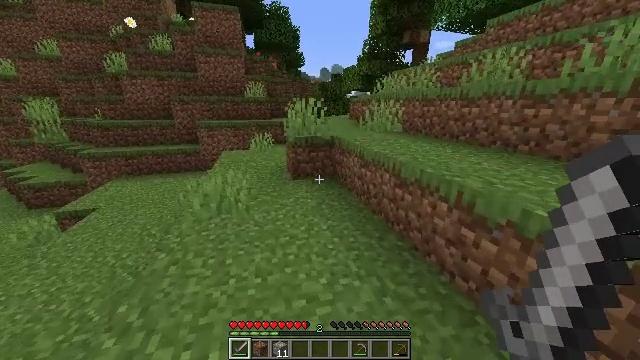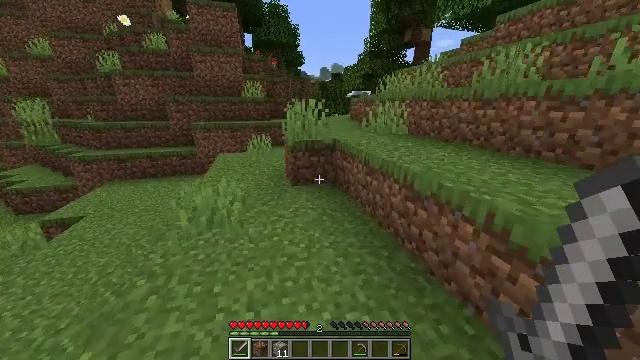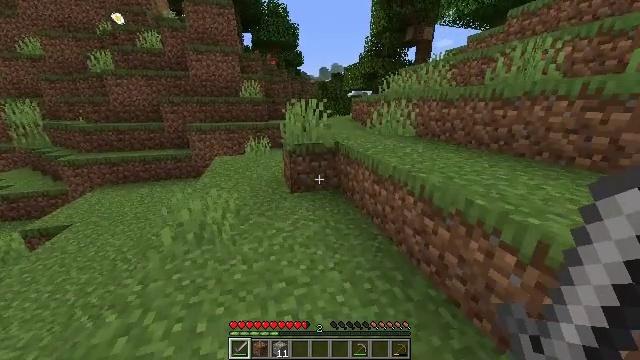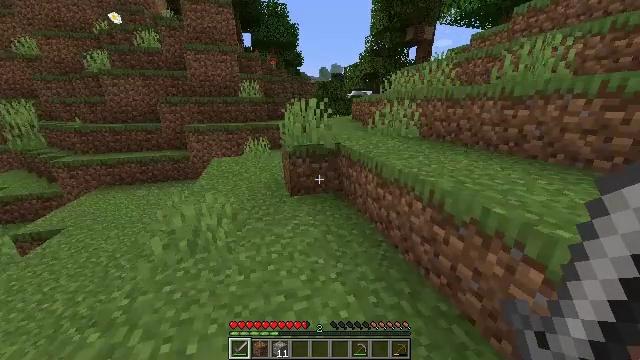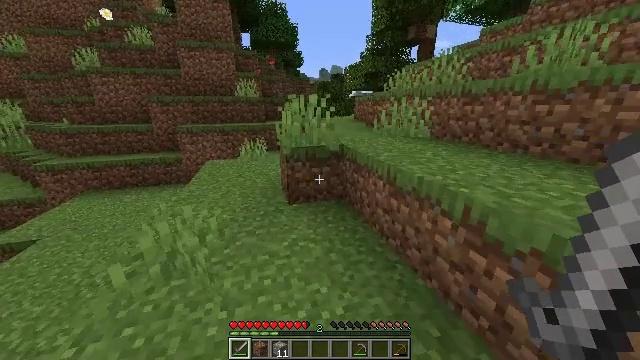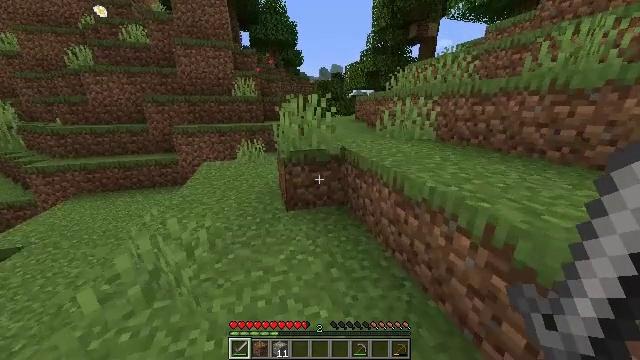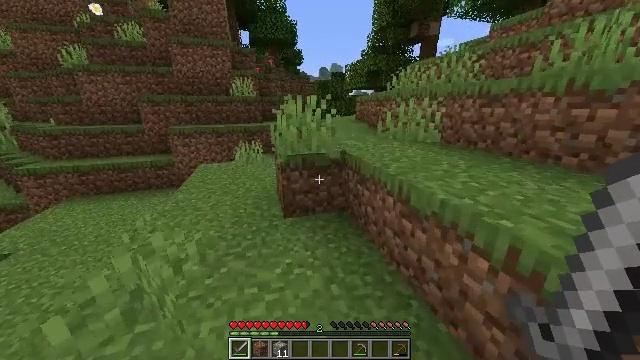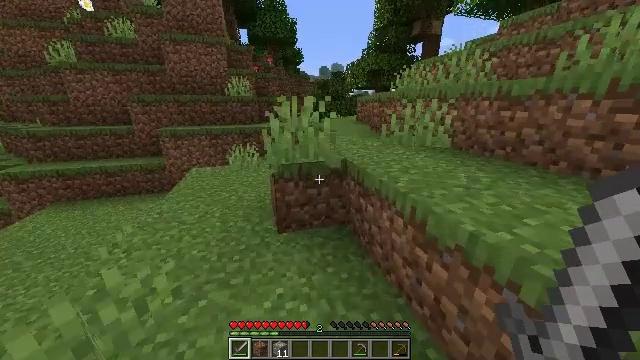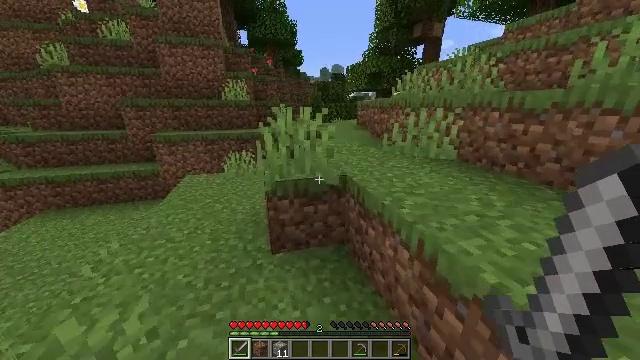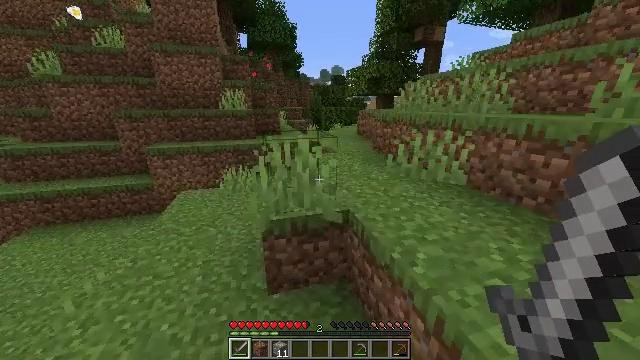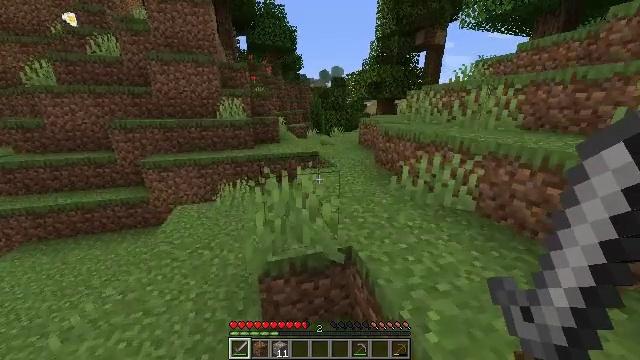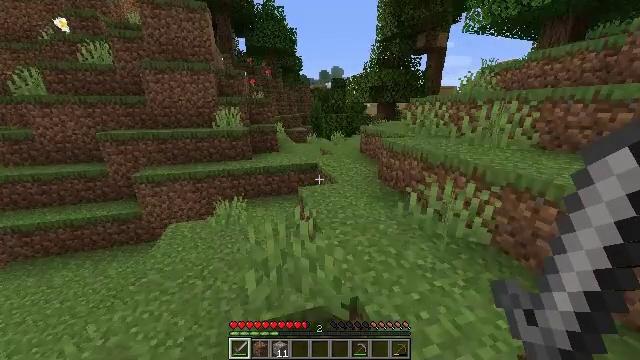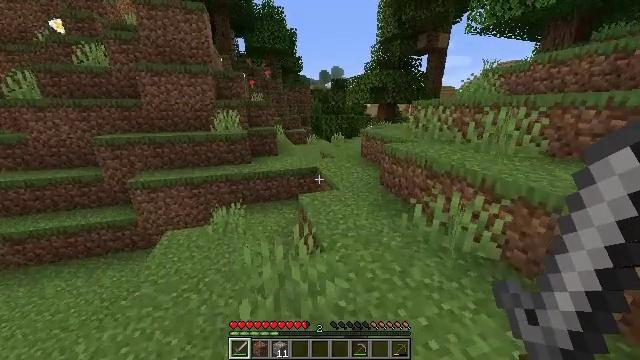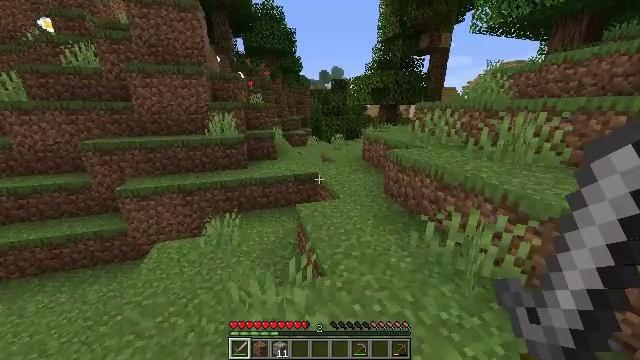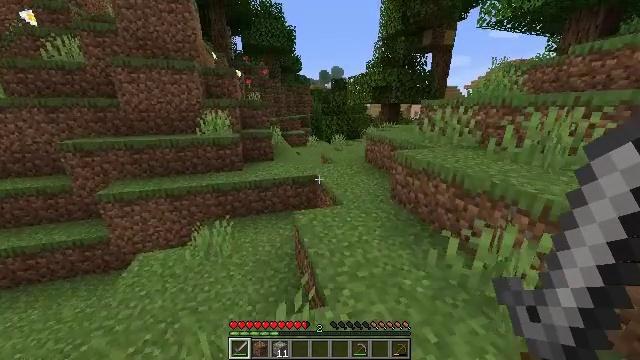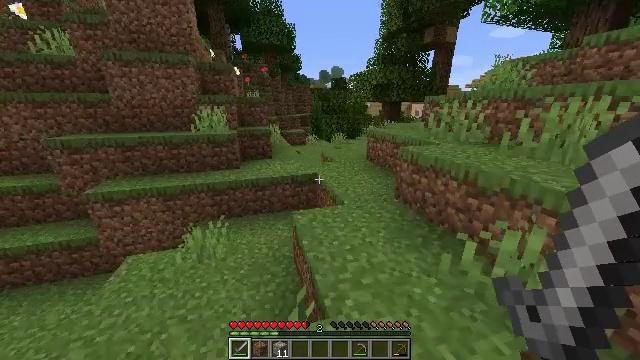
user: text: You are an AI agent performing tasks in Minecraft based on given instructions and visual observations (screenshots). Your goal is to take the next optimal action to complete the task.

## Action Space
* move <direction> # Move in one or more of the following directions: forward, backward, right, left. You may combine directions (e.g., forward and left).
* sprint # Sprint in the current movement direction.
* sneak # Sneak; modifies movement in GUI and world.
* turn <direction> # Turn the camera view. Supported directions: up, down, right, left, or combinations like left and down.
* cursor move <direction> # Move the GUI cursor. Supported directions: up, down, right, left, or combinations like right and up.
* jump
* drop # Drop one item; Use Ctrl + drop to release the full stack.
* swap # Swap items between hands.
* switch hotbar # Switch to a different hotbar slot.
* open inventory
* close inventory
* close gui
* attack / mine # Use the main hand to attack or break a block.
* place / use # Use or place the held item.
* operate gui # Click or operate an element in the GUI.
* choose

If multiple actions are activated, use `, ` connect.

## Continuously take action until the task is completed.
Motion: motion action
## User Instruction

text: Attack the white bed to collect it.
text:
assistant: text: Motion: move forward
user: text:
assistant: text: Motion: move forward
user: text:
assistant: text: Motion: move forward
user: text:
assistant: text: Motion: move forward
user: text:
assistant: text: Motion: move forward
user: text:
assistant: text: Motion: move forward
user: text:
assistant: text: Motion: move forward
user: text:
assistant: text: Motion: move forward, jump
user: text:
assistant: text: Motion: move forward, jump
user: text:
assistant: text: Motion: move forward, jump
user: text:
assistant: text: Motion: move forward, jump
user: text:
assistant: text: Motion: move forward, jump
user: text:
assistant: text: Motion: move forward, jump
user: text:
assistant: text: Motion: move forward, jump
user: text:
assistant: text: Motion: move forward
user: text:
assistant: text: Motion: move forward
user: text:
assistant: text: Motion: move forward
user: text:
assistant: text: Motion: move forward
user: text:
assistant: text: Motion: move forward
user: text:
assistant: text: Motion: move forward
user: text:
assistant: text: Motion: move forward
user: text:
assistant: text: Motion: move forward
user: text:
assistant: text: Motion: move forward
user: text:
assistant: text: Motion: move forward, turn right
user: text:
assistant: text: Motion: move forward, turn right
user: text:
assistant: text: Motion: move forward
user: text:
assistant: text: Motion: move forward
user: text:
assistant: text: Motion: move forward
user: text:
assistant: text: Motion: move forward
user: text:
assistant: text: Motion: move forward, jump